Brain MRI, t2w sequence, axial 2D slice.
Patient: age 29, sex M, weight 78 kg, height 1.78 m
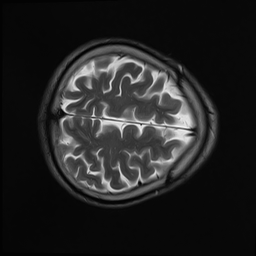